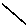
Label: flower